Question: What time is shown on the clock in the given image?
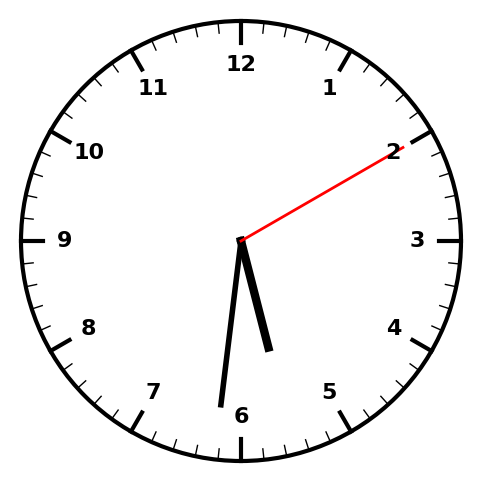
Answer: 05:31:10